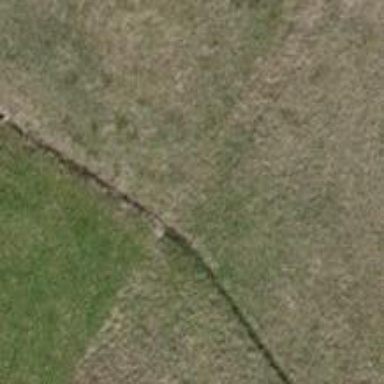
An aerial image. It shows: Ditch in the surroundings.